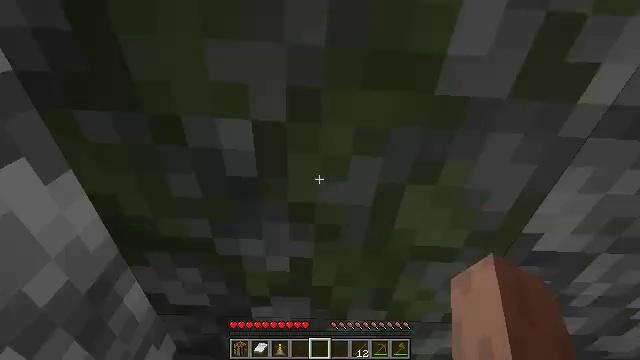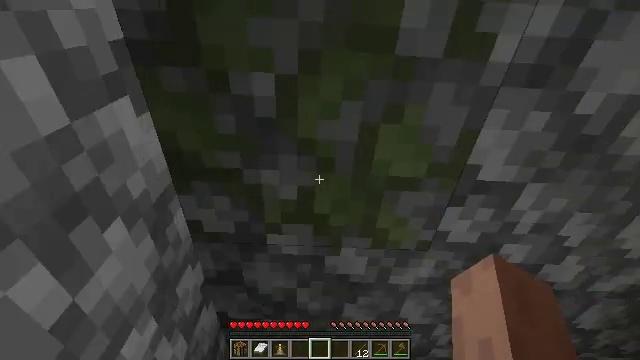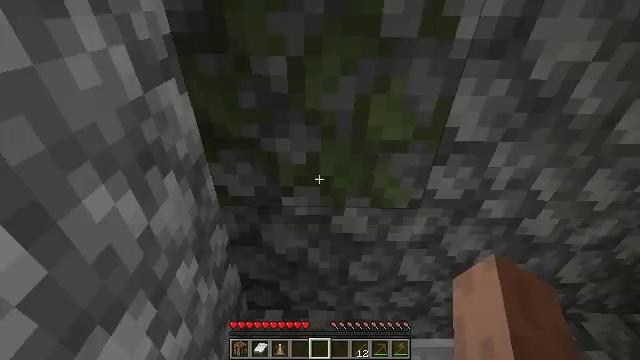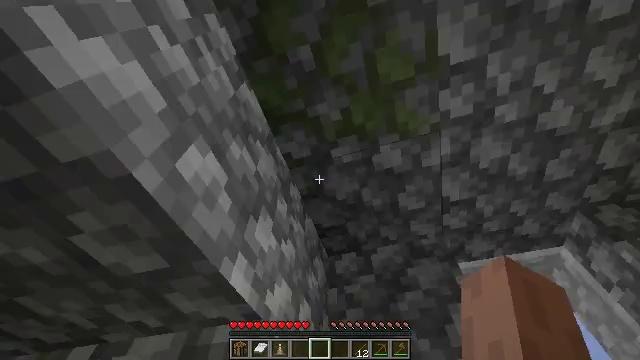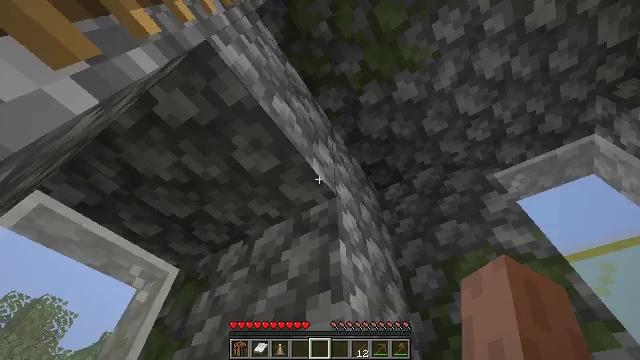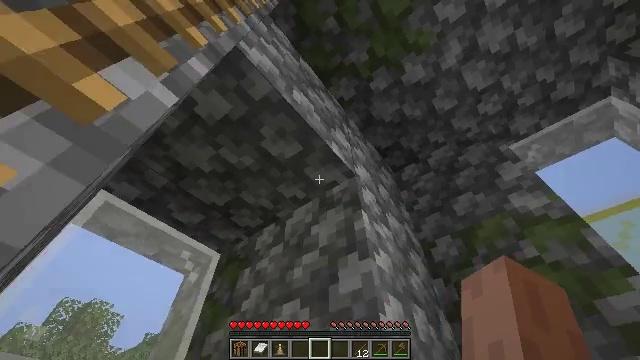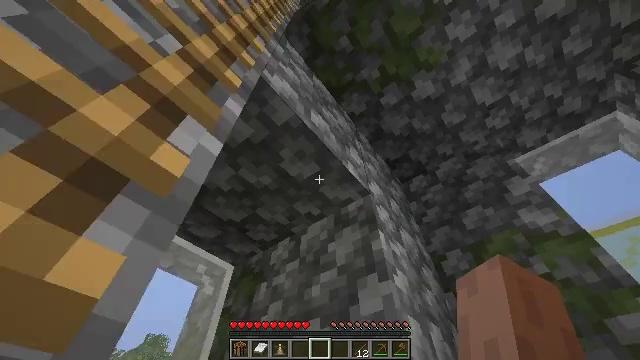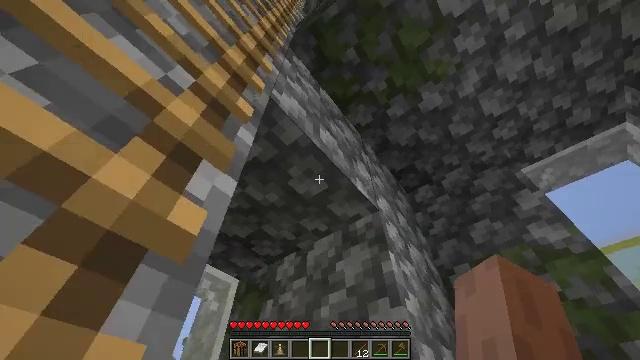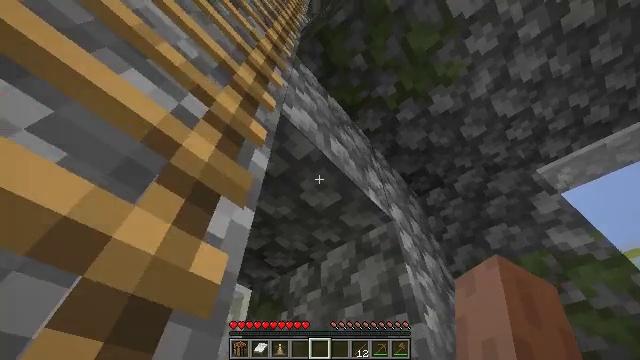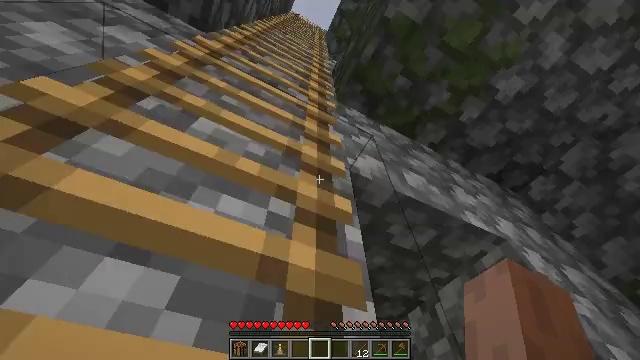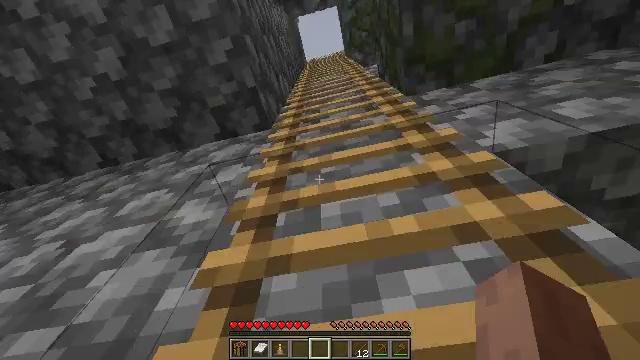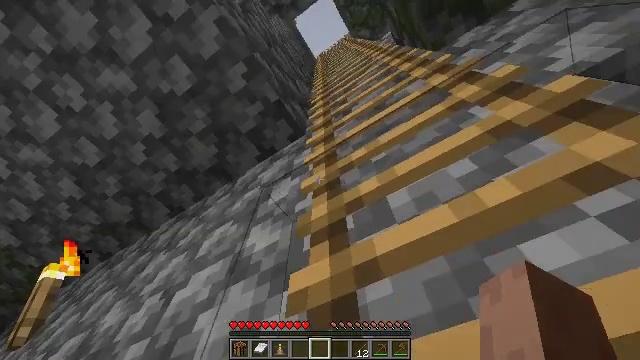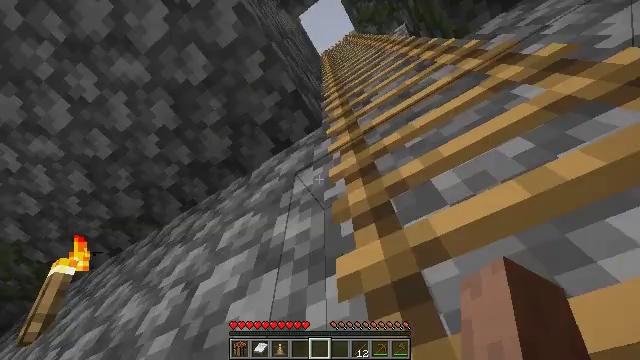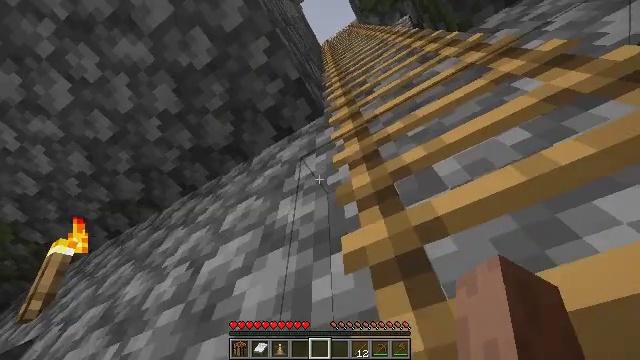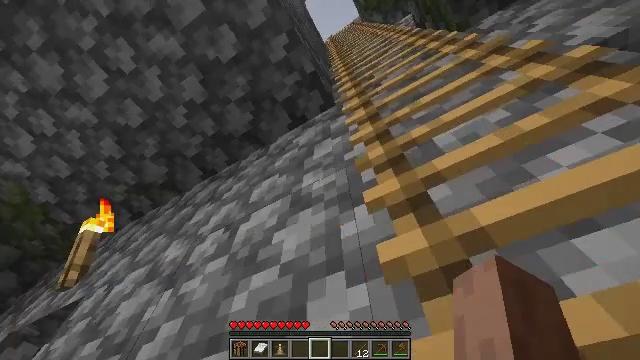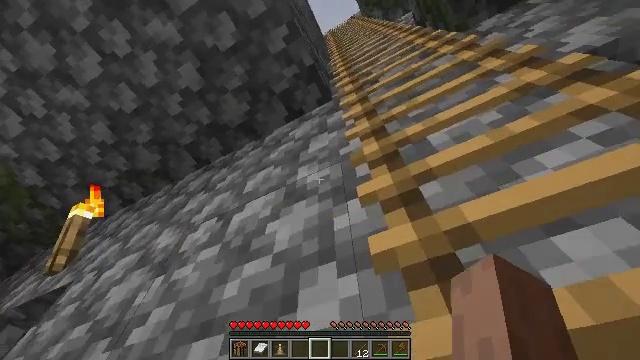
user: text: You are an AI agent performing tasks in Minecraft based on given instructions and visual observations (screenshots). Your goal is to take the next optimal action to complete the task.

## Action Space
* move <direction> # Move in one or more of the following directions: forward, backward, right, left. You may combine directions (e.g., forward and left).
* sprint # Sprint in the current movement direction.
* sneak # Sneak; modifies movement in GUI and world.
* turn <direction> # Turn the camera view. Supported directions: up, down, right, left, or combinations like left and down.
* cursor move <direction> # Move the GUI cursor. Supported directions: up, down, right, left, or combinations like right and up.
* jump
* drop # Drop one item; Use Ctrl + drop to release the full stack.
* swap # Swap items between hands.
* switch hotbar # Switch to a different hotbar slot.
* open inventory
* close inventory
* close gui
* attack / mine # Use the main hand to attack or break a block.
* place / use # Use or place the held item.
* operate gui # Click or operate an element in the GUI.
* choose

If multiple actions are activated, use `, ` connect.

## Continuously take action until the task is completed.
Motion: motion action
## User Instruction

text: Collect the cobblestone stairs.
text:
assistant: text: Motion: move back and move left
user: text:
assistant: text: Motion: move back and move left, turn left
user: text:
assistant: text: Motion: move back and move left, turn left
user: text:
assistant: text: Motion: move back and move left, turn left and down
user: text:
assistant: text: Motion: move back and move left, turn left
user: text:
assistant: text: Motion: move back and move left
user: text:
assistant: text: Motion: move left
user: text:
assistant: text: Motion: move left, turn left
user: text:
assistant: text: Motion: move left, turn left and up
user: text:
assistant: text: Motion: turn left and up
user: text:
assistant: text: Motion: turn left and down
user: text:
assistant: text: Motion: move back
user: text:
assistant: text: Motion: move back, turn right and down
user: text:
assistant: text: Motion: move back
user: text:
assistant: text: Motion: move back, turn right and down
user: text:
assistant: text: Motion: move back
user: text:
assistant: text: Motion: turn right
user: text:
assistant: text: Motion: turn right
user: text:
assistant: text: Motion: move forward, turn right
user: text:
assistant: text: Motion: move forward and move right
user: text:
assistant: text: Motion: move forward and move right
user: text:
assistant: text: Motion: move forward and move right
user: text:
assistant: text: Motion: move forward
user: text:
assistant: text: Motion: move forward
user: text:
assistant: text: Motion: move forward
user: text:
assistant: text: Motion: move forward, turn right and up
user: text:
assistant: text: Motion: move forward, turn right and up
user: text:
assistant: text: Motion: move forward
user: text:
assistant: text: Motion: move forward and move right, turn right and up
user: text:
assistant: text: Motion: move forward and move right, turn up